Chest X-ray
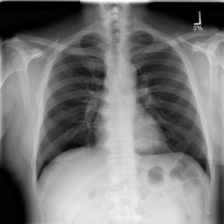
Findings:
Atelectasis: negative
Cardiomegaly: negative
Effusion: negative
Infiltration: negative
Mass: negative
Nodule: negative
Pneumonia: negative
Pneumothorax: negative
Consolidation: negative
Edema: negative
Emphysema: negative
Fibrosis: negative
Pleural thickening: negative
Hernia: negative